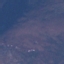
Land use / land cover: HerbaceousVegetation